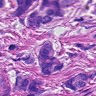
Metastatic tissue present: yes